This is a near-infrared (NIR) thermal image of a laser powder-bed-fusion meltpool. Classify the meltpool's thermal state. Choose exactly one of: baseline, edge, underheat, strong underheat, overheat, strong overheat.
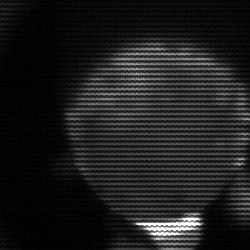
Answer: edge